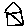
Label: house